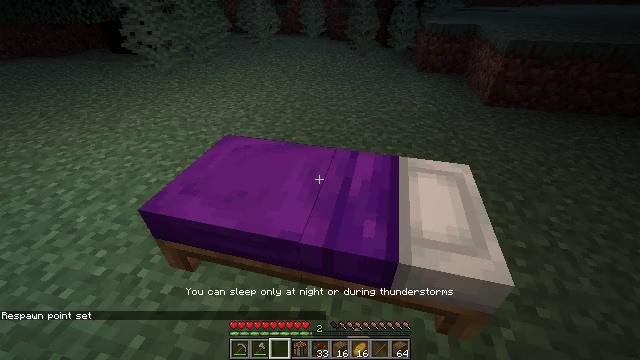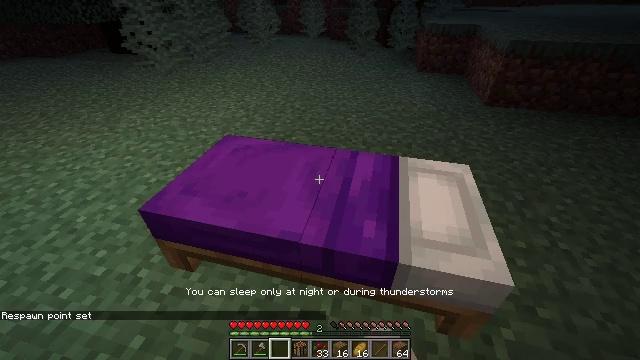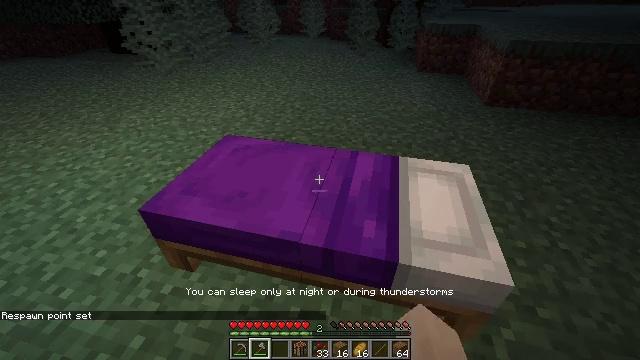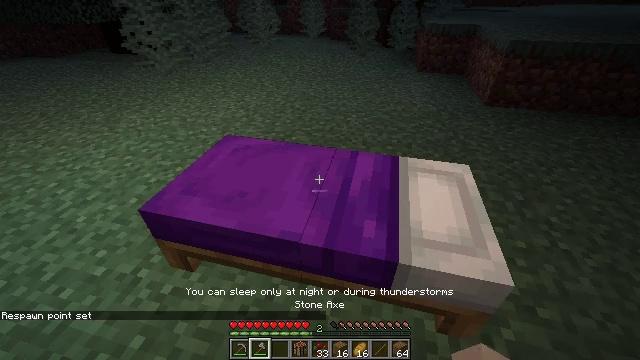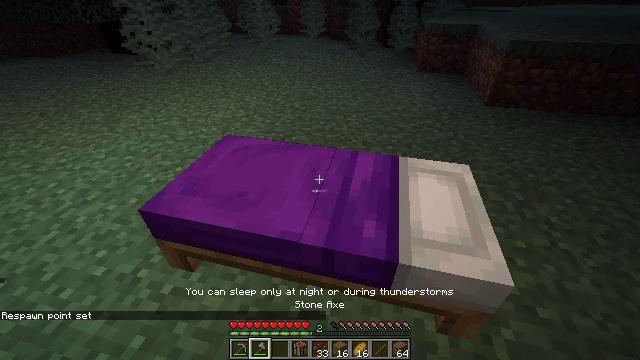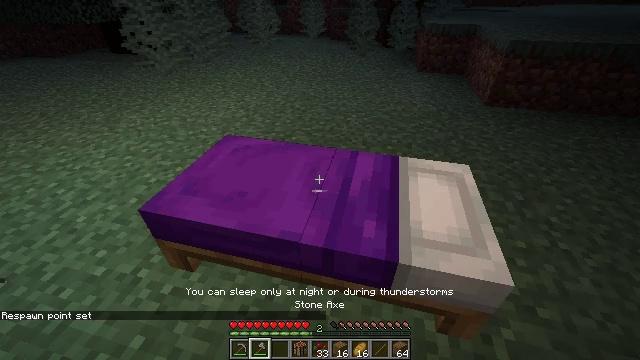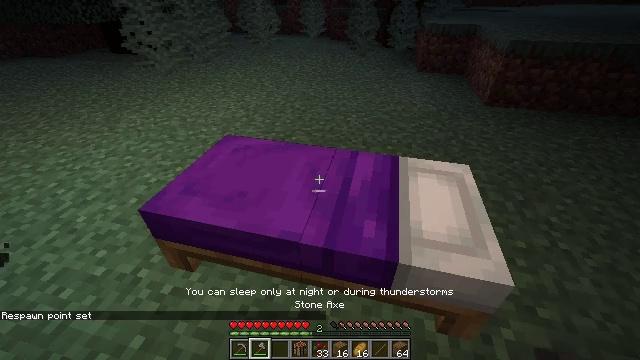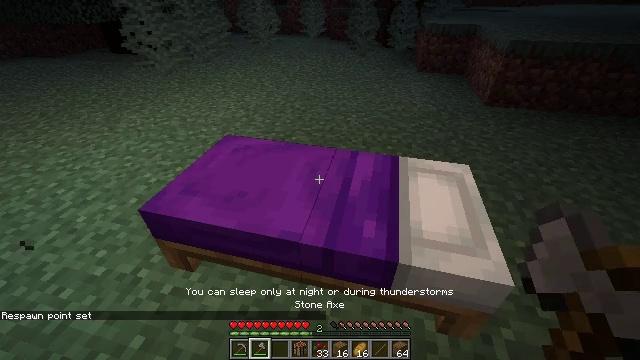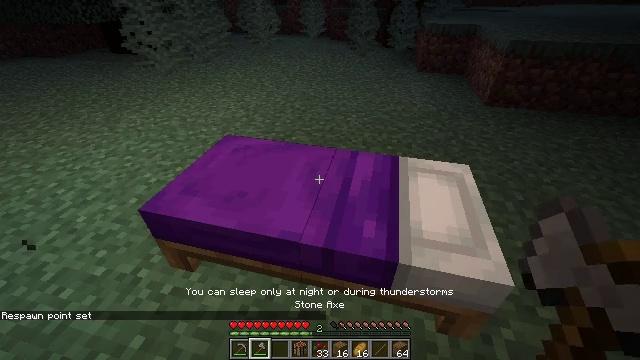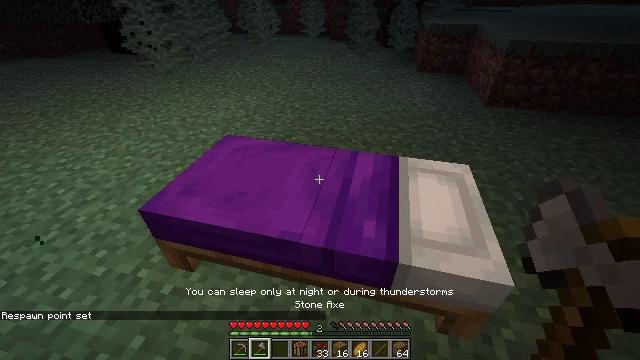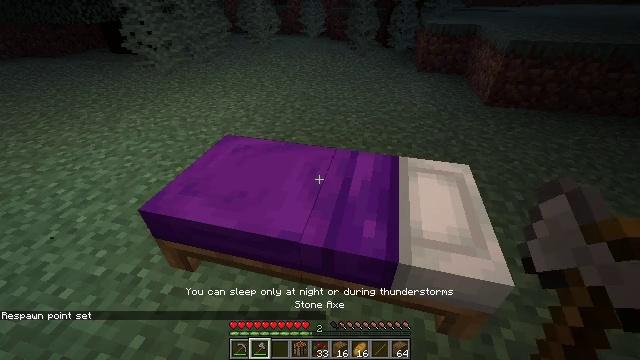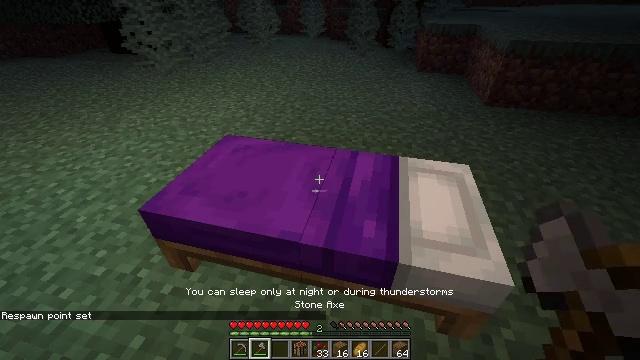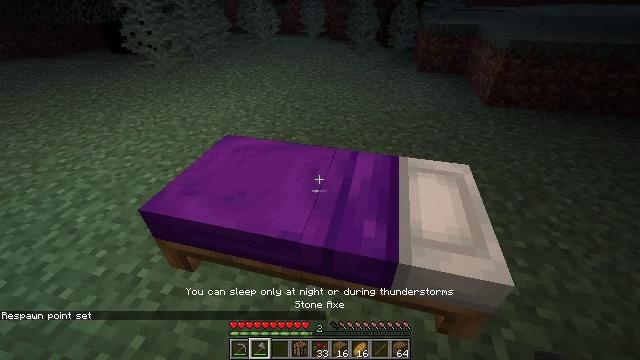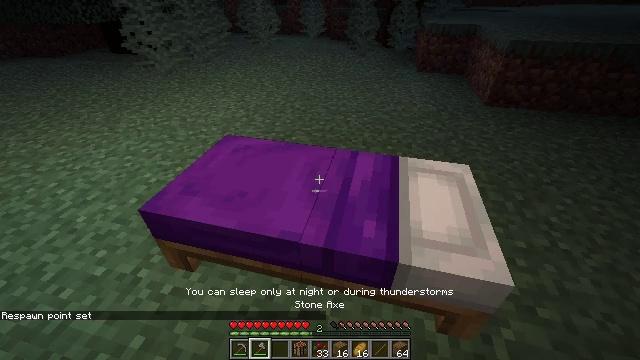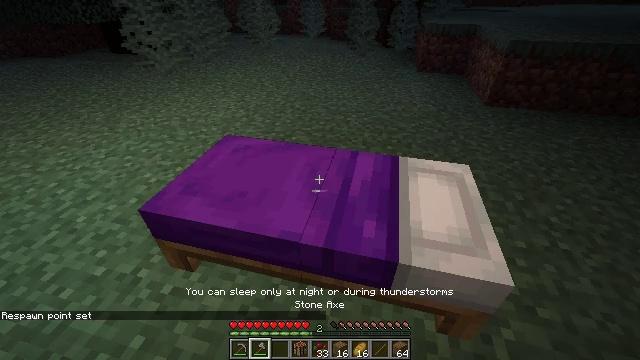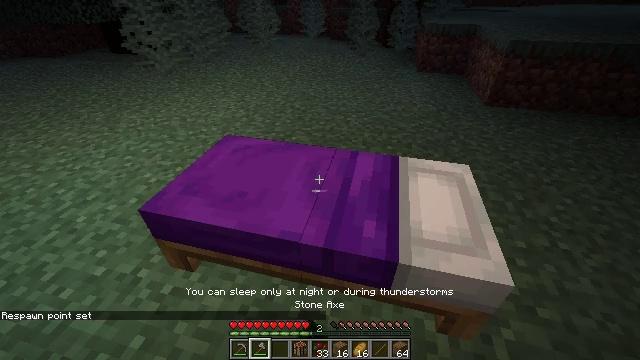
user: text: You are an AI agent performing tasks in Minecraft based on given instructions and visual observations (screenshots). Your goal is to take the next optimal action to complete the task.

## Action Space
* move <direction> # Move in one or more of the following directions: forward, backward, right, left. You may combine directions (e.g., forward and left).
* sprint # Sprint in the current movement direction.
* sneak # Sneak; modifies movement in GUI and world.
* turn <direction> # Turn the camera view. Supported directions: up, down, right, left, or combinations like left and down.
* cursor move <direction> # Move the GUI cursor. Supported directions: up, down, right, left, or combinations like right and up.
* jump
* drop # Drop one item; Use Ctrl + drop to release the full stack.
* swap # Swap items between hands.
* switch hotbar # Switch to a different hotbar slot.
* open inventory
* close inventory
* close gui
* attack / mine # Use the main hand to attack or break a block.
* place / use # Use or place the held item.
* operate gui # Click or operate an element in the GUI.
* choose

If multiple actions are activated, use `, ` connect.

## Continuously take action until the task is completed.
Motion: motion action
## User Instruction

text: Mine the purple bed.
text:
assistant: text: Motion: no_op
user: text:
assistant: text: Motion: switch to hotbar 2
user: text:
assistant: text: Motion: no_op
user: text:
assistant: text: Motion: no_op
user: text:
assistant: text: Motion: no_op
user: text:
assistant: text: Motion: no_op
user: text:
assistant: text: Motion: no_op
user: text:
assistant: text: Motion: no_op
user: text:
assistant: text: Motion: use / place
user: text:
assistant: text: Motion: use / place
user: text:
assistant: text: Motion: use / place
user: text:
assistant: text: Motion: use / place
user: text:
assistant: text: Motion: no_op
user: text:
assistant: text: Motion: no_op
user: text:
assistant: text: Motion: no_op
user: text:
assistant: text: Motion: no_op
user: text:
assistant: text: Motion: no_op
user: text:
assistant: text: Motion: no_op
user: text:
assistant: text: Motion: no_op
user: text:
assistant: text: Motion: no_op
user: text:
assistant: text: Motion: no_op
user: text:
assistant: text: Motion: no_op
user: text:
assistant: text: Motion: no_op
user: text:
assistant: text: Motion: no_op
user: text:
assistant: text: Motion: no_op
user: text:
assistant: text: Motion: no_op
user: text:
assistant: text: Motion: no_op
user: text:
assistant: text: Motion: no_op
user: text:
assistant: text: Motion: use / place
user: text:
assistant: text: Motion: use / place